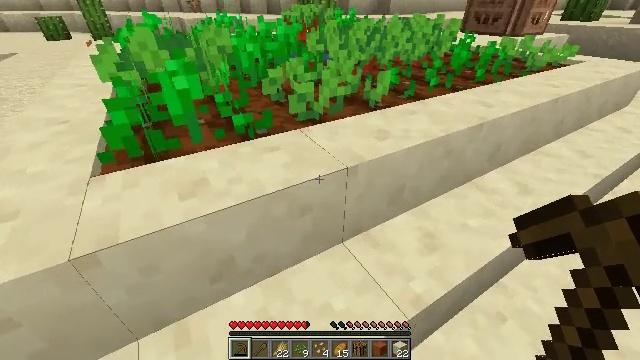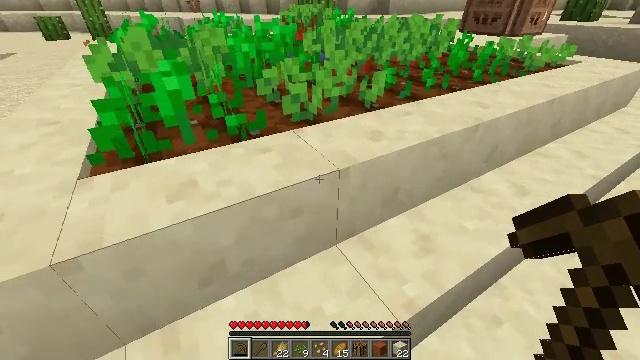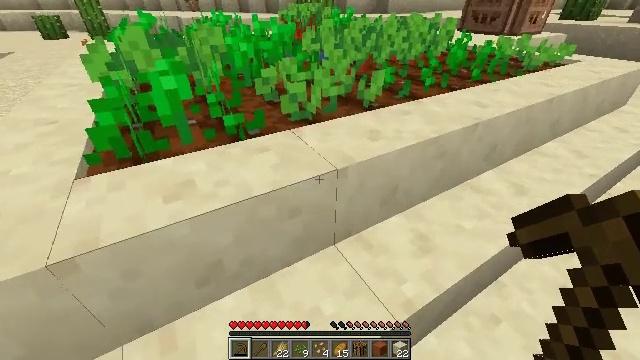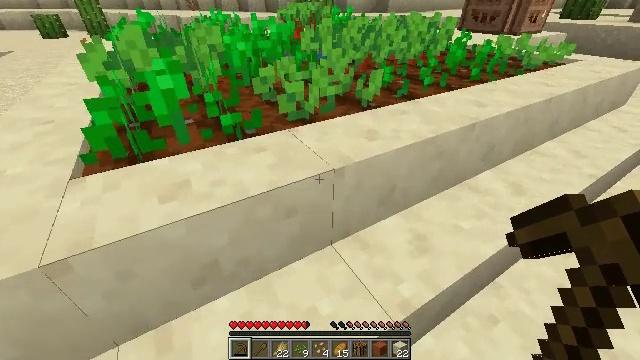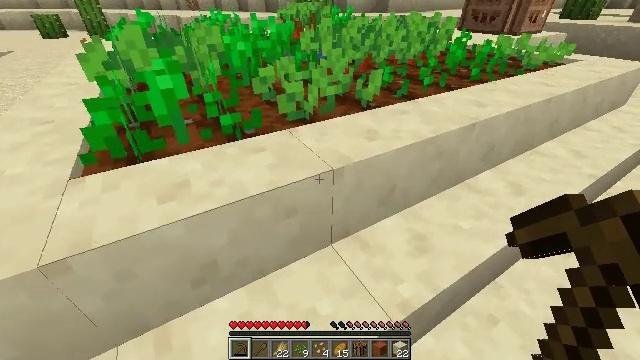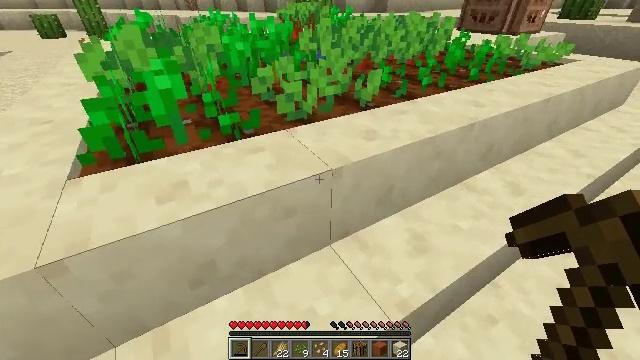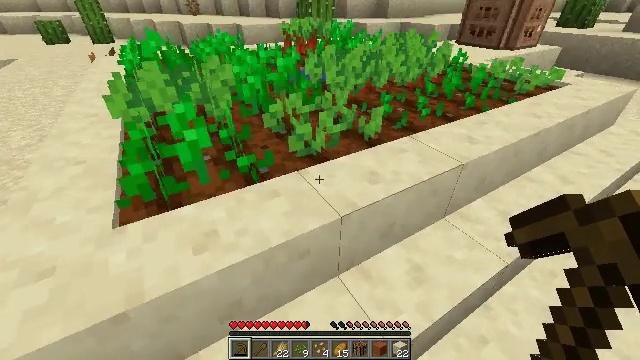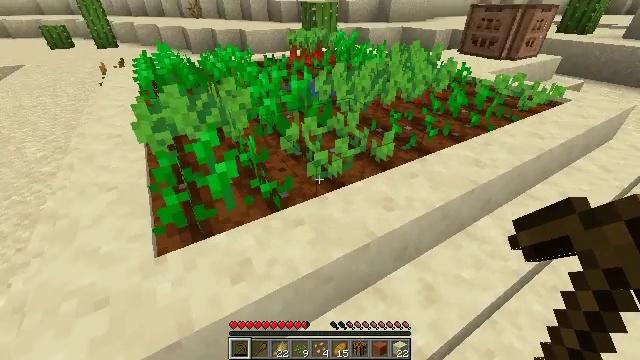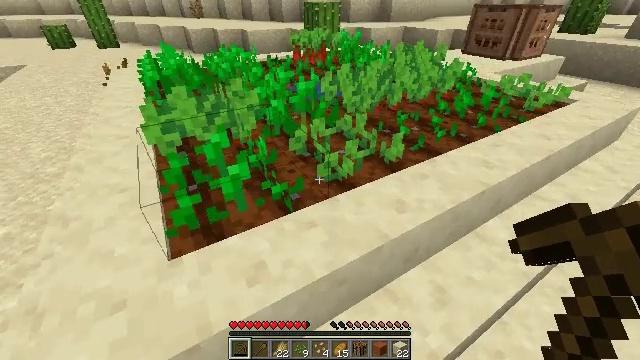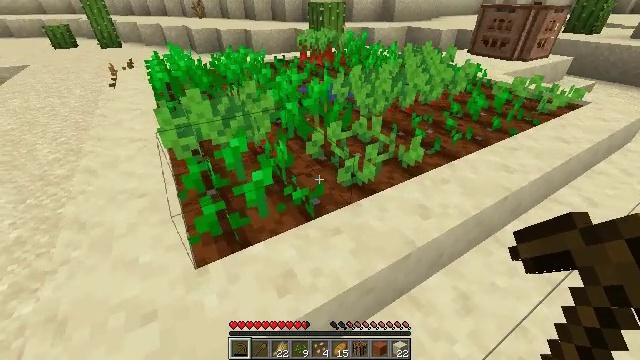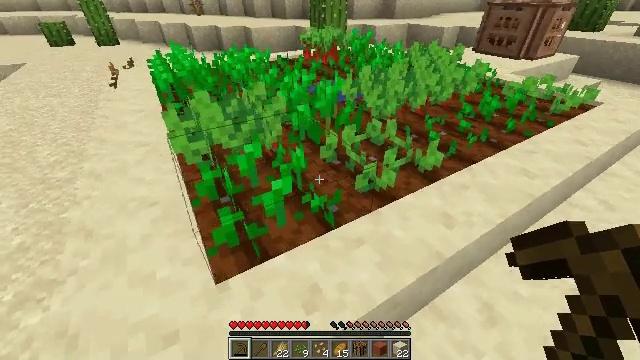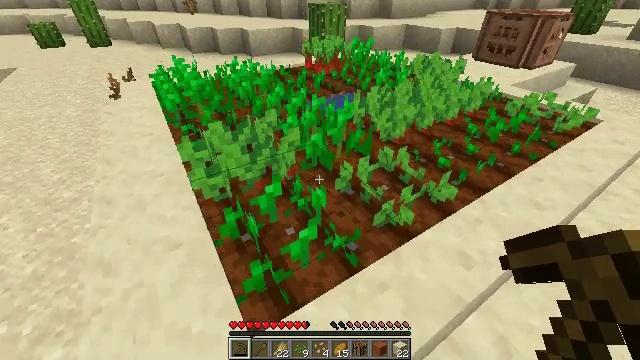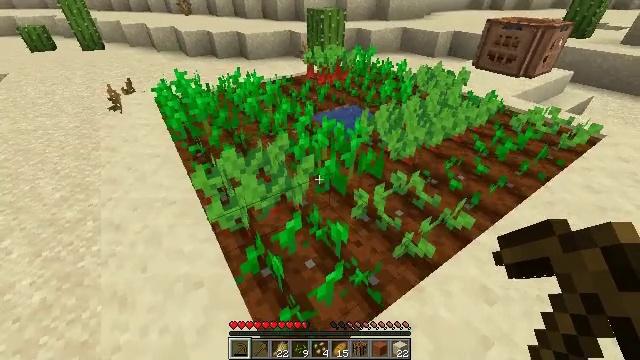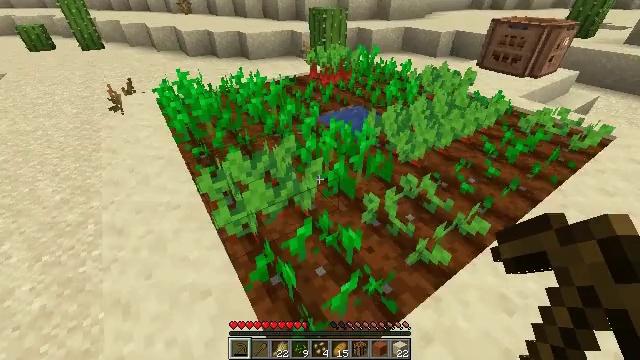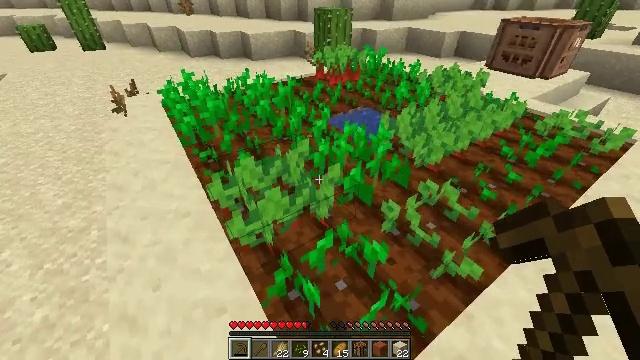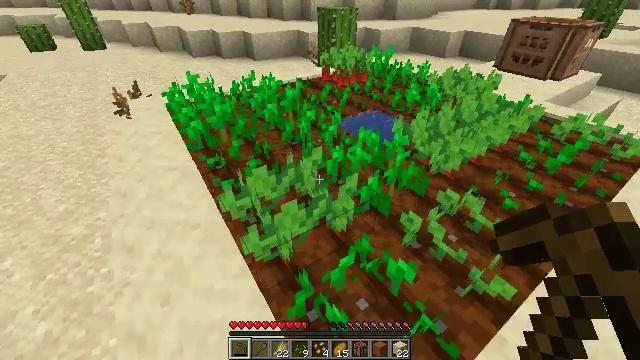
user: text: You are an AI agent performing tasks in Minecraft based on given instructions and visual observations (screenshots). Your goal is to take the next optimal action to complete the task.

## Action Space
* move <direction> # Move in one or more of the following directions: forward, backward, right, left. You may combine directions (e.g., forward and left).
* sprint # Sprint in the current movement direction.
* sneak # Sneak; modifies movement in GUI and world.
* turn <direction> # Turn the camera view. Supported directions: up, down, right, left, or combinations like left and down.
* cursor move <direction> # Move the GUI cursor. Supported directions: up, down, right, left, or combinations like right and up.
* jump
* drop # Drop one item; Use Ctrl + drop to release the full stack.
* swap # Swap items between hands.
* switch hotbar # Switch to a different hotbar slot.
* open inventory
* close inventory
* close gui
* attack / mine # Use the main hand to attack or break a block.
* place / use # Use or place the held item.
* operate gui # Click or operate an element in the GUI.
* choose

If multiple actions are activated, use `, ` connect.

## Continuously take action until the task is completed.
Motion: motion action
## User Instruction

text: Mine beetroots from the garden.
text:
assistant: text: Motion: no_op
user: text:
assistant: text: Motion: no_op
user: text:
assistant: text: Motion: no_op
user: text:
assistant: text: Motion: no_op
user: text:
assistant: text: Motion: no_op
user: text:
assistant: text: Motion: move left, jump
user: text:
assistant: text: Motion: move left, jump
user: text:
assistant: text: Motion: move left, jump
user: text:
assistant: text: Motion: move forward and move left, jump
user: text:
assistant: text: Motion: move forward and move left, jump
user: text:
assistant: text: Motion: move forward and move left, turn right and down, jump
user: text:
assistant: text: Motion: move forward and move left, turn right
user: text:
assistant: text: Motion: move forward and move left
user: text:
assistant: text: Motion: move forward and move left
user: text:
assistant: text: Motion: move forward and move left
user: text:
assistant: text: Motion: move forward and move left
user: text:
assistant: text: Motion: move forward and move left
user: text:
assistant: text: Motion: no_op
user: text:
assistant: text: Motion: no_op
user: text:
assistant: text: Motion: no_op
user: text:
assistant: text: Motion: no_op
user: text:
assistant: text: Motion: no_op
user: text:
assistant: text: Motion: no_op
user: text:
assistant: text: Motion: move forward and move left
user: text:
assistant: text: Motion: move forward and move left
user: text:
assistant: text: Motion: move forward and move left, turn right
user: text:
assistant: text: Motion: move forward and move left, turn right
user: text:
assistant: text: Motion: move forward and move left, turn right
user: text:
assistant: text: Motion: move forward and move left, turn right
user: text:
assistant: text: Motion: move forward and move left, turn right